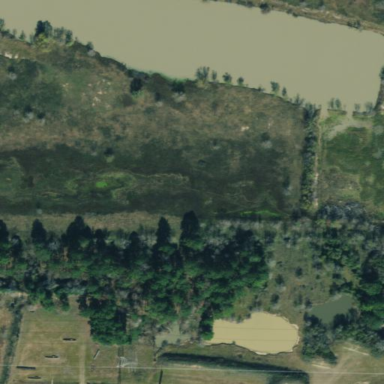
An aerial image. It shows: Retention basin with water.